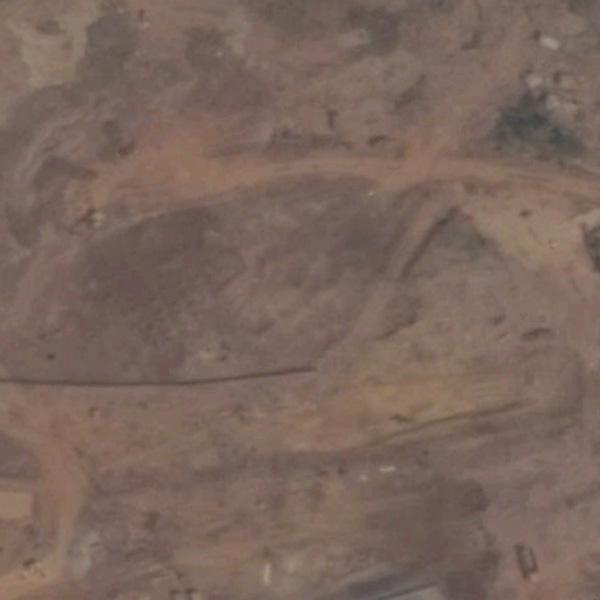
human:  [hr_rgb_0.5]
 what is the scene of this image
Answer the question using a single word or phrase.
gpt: desert